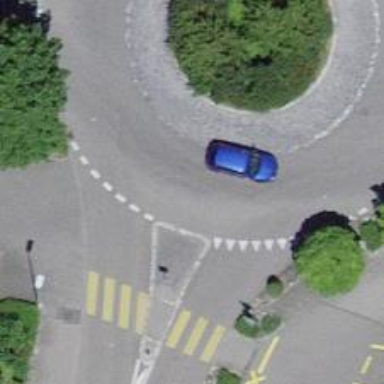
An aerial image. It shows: Secondary road made of asphalt leading to roundabout.